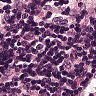
Metastatic tissue present: no